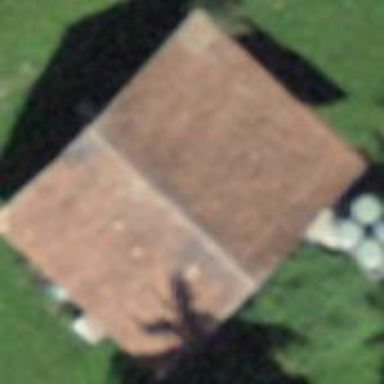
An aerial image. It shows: Barn.